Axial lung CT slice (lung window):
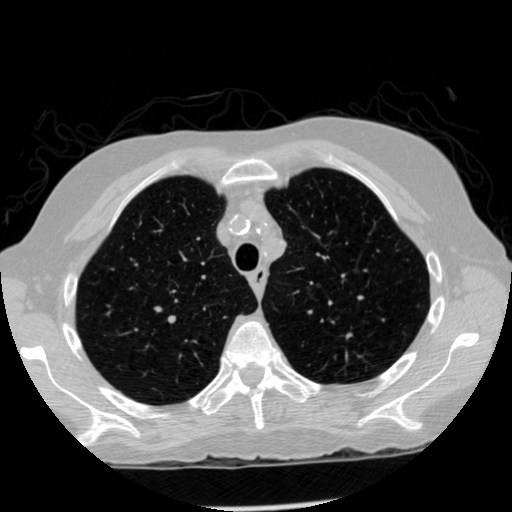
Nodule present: no